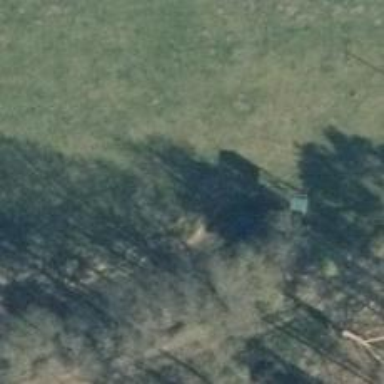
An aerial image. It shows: Hunting stand.